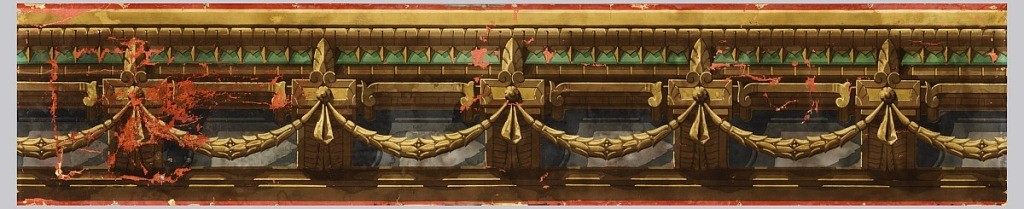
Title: Border
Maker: J. Duppa
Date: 1825–50
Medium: Block-printed
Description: Architectural design, with laurel swags between modillions. Gray, yellow, green and brown.